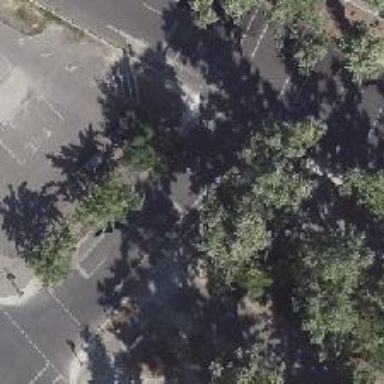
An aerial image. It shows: Residential road with asphalt surface. There is separate cycle lane marked with lane markings. The cycleway is advisory.